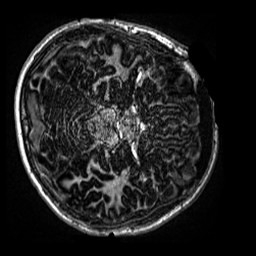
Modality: MP2RAGE
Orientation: axial
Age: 11
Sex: male
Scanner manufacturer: siemens
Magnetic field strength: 3 T
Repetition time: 4 s
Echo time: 0.00299 s